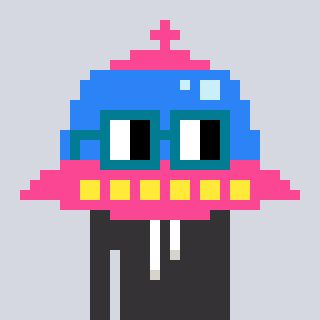
a pixel art character with square dark green glasses, a ufo-shaped head and a grayscale-colored body on a cool background